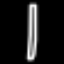
Label: pencil